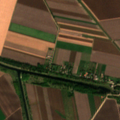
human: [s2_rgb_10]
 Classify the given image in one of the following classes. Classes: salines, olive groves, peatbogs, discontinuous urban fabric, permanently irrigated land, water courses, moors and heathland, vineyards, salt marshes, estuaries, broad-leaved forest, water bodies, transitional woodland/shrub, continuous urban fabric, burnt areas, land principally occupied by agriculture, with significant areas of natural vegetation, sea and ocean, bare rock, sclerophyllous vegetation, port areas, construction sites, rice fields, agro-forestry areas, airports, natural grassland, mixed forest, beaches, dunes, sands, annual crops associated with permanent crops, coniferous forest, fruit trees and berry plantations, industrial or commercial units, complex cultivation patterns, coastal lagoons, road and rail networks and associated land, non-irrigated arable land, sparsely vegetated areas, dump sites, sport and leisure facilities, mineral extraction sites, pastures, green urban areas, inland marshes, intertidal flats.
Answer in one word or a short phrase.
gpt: non-irrigated arable land, transitional woodland/shrub